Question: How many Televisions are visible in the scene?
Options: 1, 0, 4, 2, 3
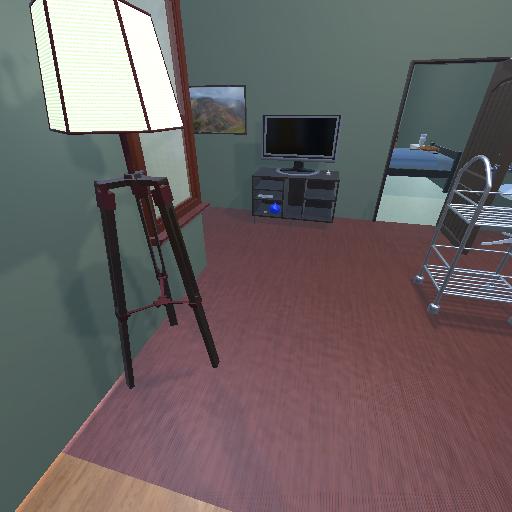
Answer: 1